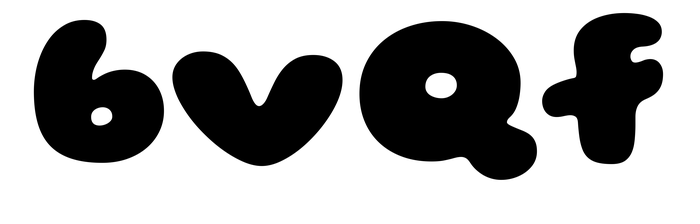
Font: Gluten_Black